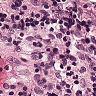
Metastatic tissue present: no